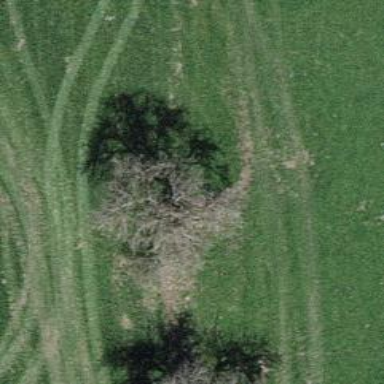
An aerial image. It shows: Single tag "natural: tree."